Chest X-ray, AP view. Patient: 26 years old, sex F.
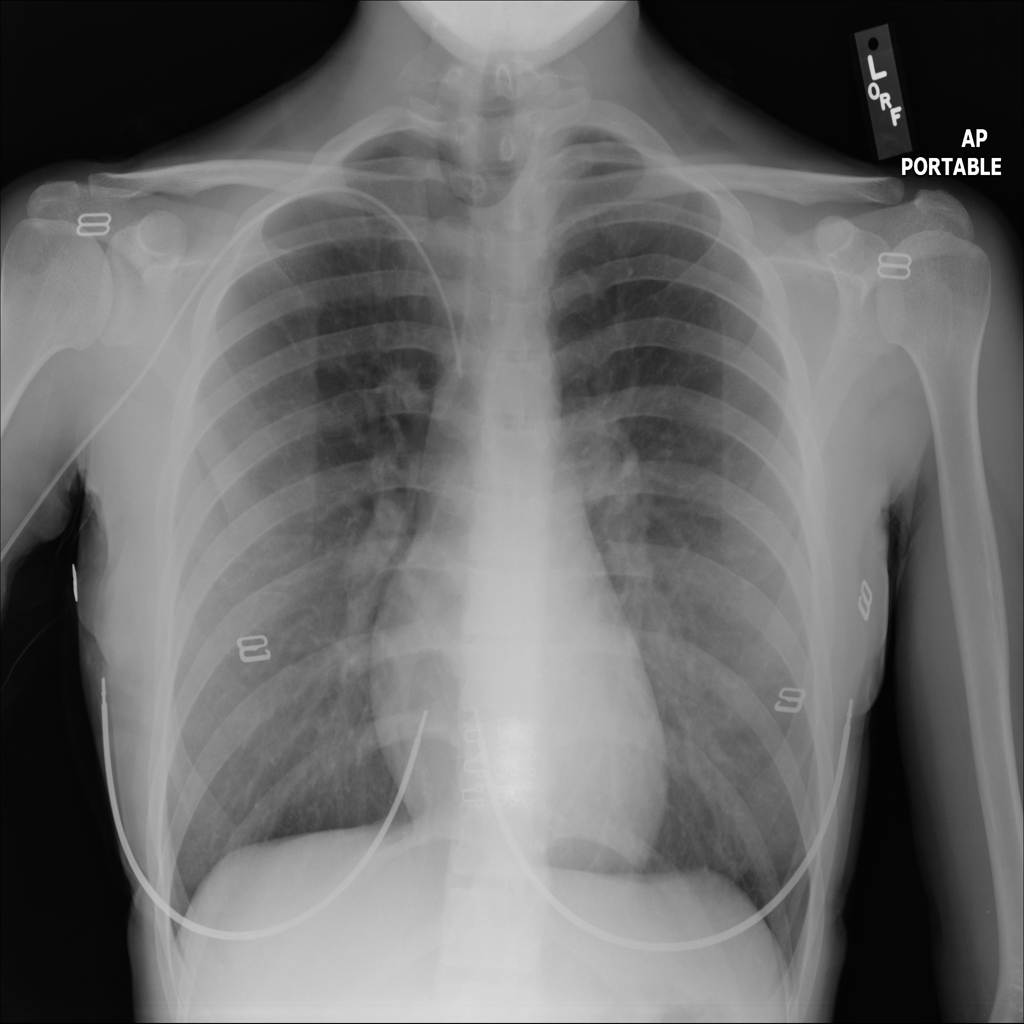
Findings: No Finding